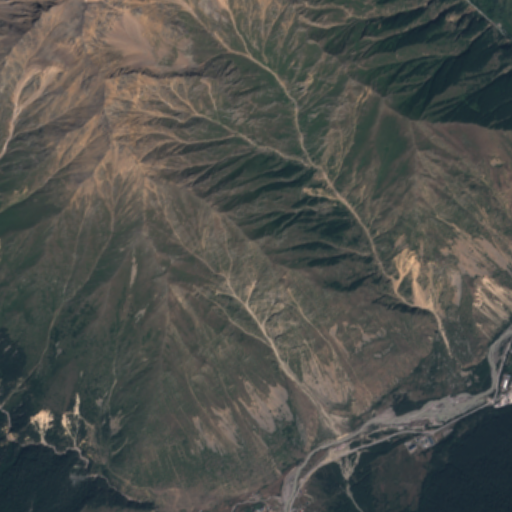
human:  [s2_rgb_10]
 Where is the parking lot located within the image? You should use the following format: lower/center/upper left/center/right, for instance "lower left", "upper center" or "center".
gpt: The parking lot is located in the lower right of the image.
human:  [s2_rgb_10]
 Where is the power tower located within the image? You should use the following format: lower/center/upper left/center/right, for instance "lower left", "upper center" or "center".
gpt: The power tower is located in the lower right of the image.
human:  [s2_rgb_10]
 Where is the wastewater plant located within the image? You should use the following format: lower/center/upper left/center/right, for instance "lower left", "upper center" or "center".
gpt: The wastewater plant is located in the lower right of the image.
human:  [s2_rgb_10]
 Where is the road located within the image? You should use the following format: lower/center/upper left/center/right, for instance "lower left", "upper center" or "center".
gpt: There is no road in the image.